Field crop: tomato
Growth stage: 1
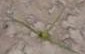
Species: cyperus